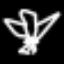
Label: airplane